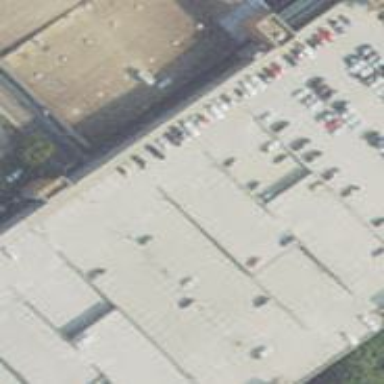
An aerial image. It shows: Multi-storey parking building.